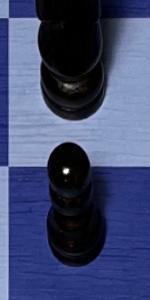
Label: Pawn_Black